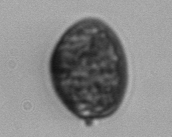
Label: Prorocentrum